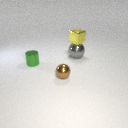
small yellow metal cube above large gray metal sphere